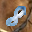
Label: 8